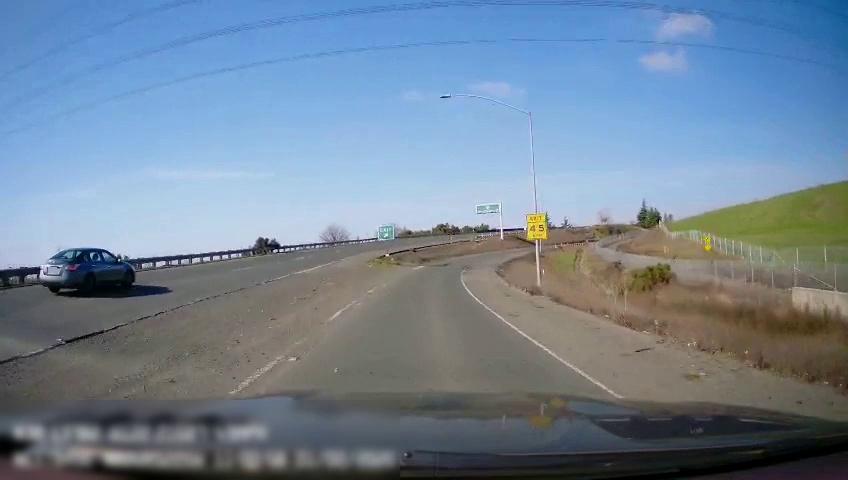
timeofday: Day
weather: Sunny
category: Drivable Space
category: Vehicles | Car
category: Lanes | Current Lane
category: Lanes | Alternate Lane
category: Lanes | Current Lane
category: Lanes | Alternate Lane
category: Lanes | Current Lane
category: Traffic | Signs
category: Traffic | Signs
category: Traffic | Signs